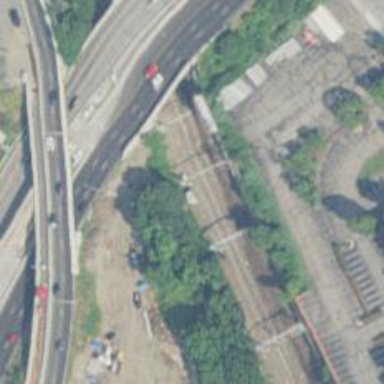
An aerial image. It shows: Railroad crossover.